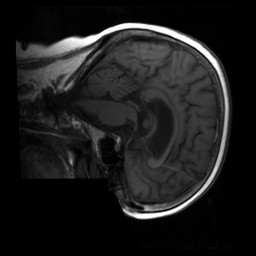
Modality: T1w
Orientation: sagittal
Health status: ill
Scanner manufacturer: siemens
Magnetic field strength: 1.5 T
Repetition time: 0.4 s
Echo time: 0.014 s